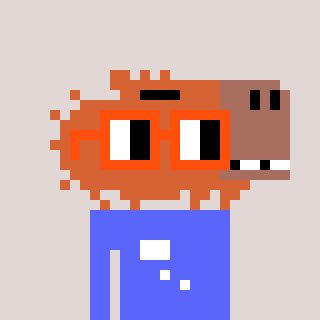
a pixel art character with square orange glasses, a capybara-shaped head and a purple-colored body on a warm background